Question: As shown in this picture, I am getting a lot of extra width that expands all the way to the right. I want only the words to be surrounded by that blue background color. Any help would be very much appreciated!

My code:
'''
<!DOCTYPE html>
<html lang="en">
<head>
<meta charset="utf-8" />
<title>Tabbed Layout</title>
<link rel="stylesheet" href="tabs.css" type="text/css" media="screen" />
<!--[if IE]>
<script src="http://html5shiv.googlecode.com/svn/trunk/html5.js"></script>
<![endif]-->
<script type="text/javascript" src="https://ajax.googleapis.com/ajax/libs/jquery/1.4.4/jquery.min.js"></script>
</head>
<body>
<div class="tabContainer">
<header>
<h1>Educational Opportunities</h1>
</header>
<nav>
<ul>
<li><a href="#tab1">Tab 1</a></li>
<li><a href="#tab2">Tab 2</a></li>
<li><a href="#tab3">Tab 3</a></li>
</ul>
</nav>
<!--
=======================
METHODOLOGIES SECTION
=======================
-->
<section class="tab" id="tab1">
<div class="content"><p>Section 1</p></div>
</section>
<!--
========================
OTHER INTERNAL SECTION
========================
-->
<section class="tab" id="tab2">
<div class="content"><p>Section 2</p></div>
</section>
<!--
=======================
EXTERNAL SECTION
=======================
-->
<section class="tab" id="tab3">
<div class="content"><p>Section 3</p></div>
</section>
</div> <!-- end of tabContainer div -->
<script src="tabs.js"></script>
</body>
</html>
'''
CSS:
'''
/*=====================
* = TABBED LAYOUT =
* =====================
*/
html,body {
margin:0;
padding:0;
}
body {
font:12px "Lucida Sans Unicode", "Lucida Grande", sans-serif;
line-height:1.5em;
color:#444;
background:#fff;
}
h1, h2, h3, h4, h5, h6 {
font-weight:normal;
margin:0;
line-height:1.1em;
color:#000;
}
h1 {
font-size:2em; margin-bottom:.5em;
}
h2 {
font-size:1.75em; margin-bottom:.5142em; padding-top:.2em;
}
h3 {
font-size:1.5em; margin-bottom:.7em; padding-top:.3em;
}
h4 {
font-size:1.25em; margin-bottom:.6em;
}
h5,h6 {
font-size:1em; margin-bottom:.5em; font-weight:bold;
}
a, a:visited {
text-decoration:none;
color:#06C;
}
a:hover {
color:#999;
}
header, nav, article, section, footer, address {
display:block;
}
header {
height:32px;
overflow:hidden;
background:#e1e1e1;
padding:0 5px;
}
header h1 {
line-height:32px;
font-size:14px;
text-shadow:#fff 0 1px 0;
text-align:center;
}
nav {
height:28px;
overflow:hidden;
}
nav ul {
margin:0;
padding:0 5px;
padding-left: 300px;
width:100%;
height:28px;
box-shadow:inset 0 2px 2px #999;
background:#bbb;
}
nav li {
list-style:none;
float:left;
height:24px;
line-height:24px;
box-shadow:0 0 3px #888;
margin:0 2px;
width:200px;
overflow:hidden;
position:relative;
background:#ccc;
}
nav li a, nav li a:visited, nav li a:hover {
list-style:none;
display:block;
position:absolute;
top:0;
left:-2px;
height:24px;
line-height:24px;
width:204px;
text-align:center;
color:#333;
font-size:11px;
text-shadow:#e8e8e8 0 1px 0;
box-shadow:inset 0 1px 1px #888;
}
nav li.selected {
background:#e1e1e1;
}
nav li.selected a {
box-shadow:none;
}
nav li a:focus {outline:none;}
/*=====================
* = SECTION STYLING =
* =====================
*/
section {
padding:20px;
margin-left: 515px;
}
section .content {
background: rgb(0, 122, 201);
}
'''
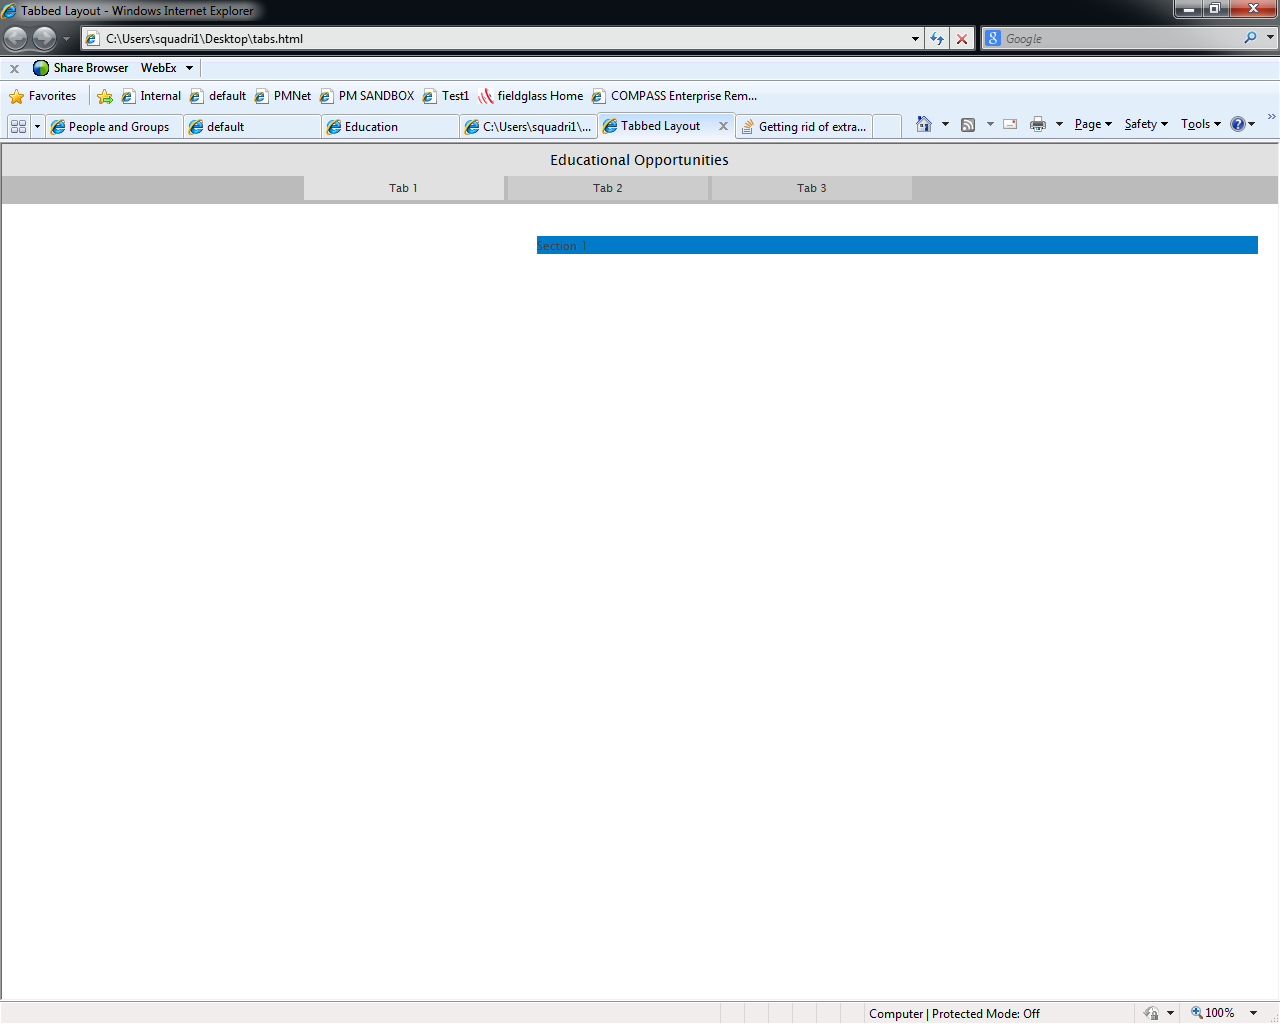
Answer: Your css has blue background for content div and '<p>' is the child.
you have to set 'background' this '<p>' and using 'display:inline-block' or using inline elements like '<span>' instead '<p>' you can solve this.
'''
<div class="content"><p class="myElem">Section 2</p></div>
'''
'''
.myElem
{
background:blue;
display:inline-block;
}
'''